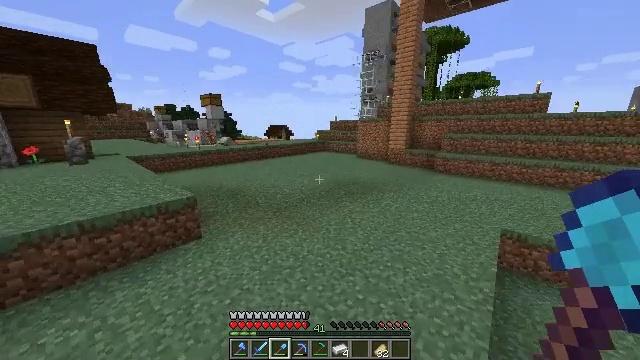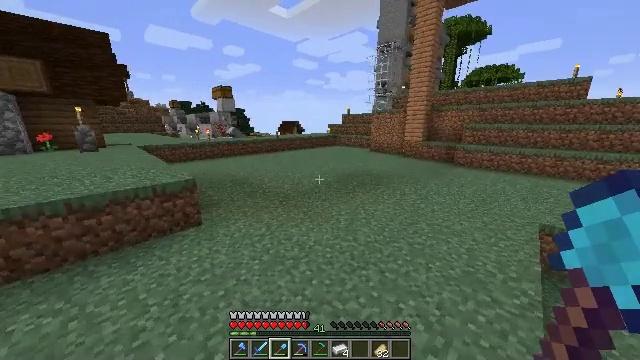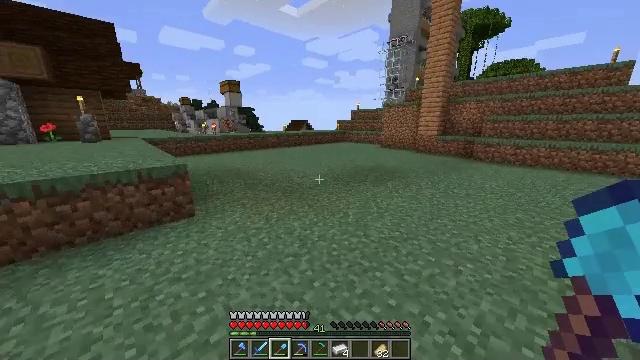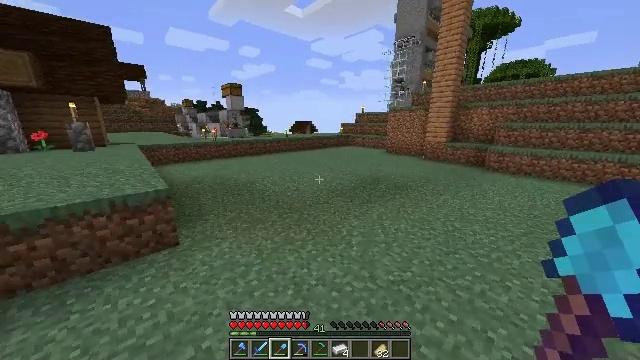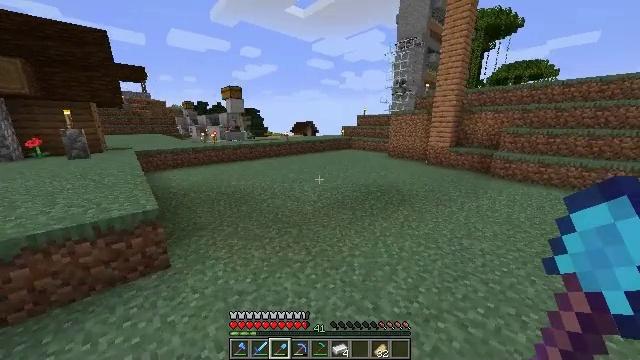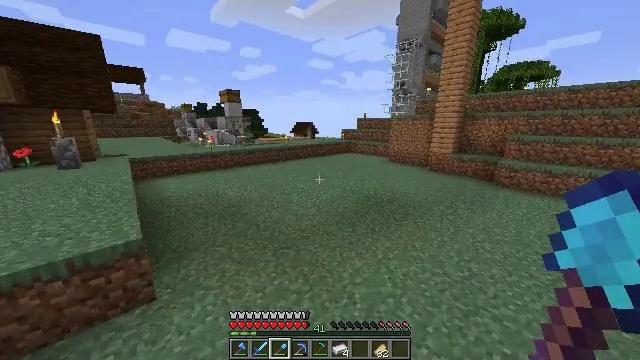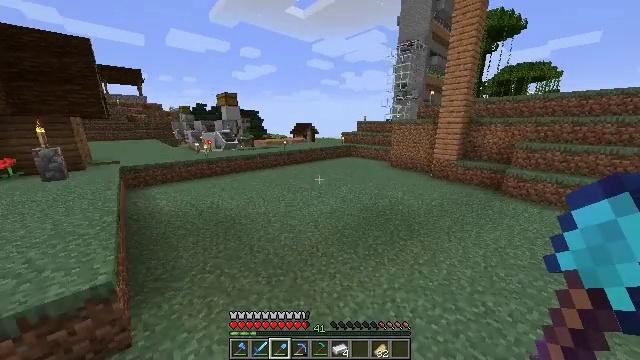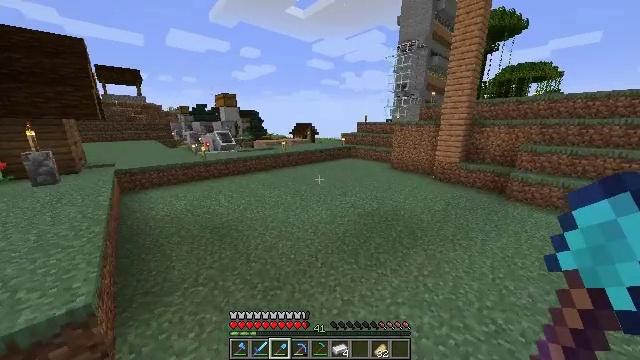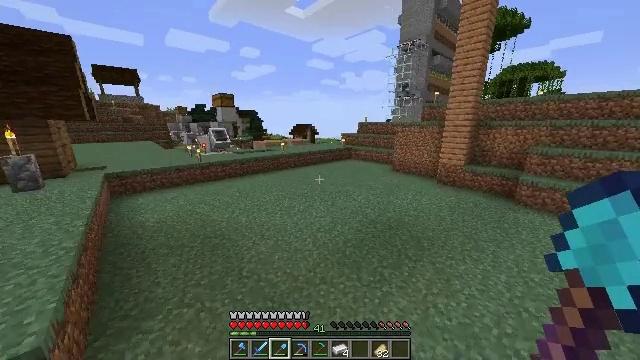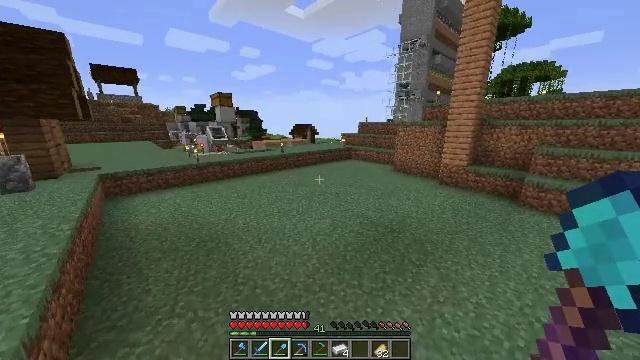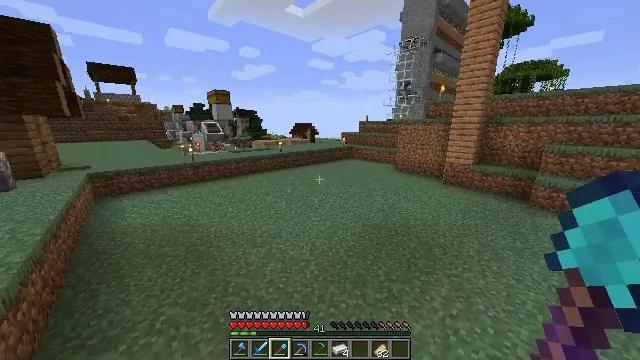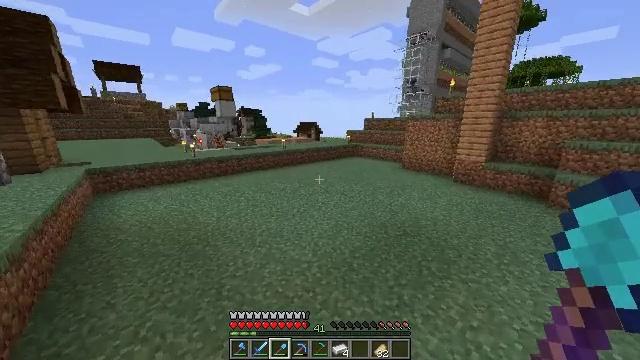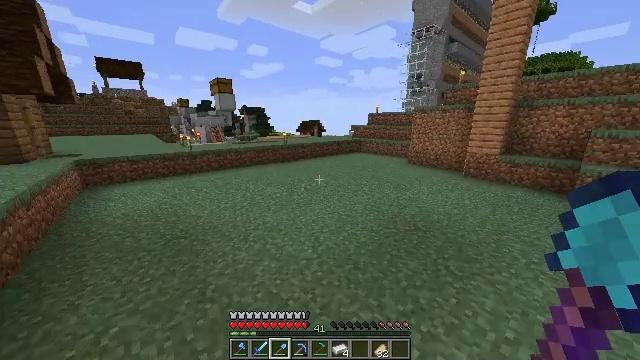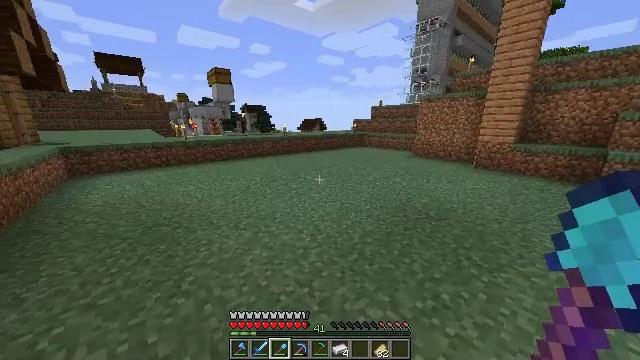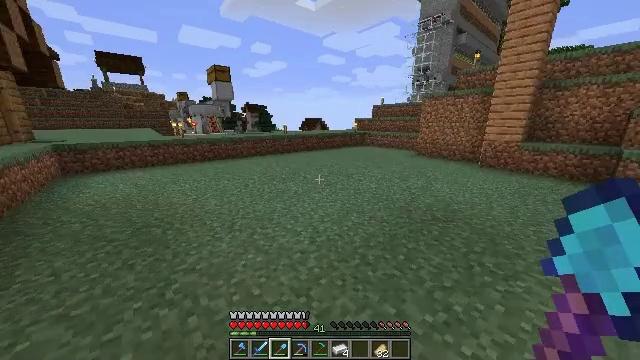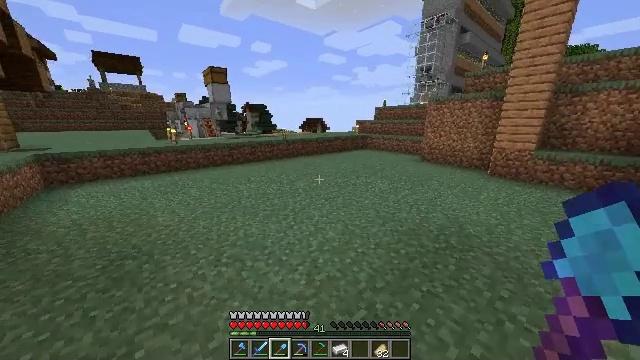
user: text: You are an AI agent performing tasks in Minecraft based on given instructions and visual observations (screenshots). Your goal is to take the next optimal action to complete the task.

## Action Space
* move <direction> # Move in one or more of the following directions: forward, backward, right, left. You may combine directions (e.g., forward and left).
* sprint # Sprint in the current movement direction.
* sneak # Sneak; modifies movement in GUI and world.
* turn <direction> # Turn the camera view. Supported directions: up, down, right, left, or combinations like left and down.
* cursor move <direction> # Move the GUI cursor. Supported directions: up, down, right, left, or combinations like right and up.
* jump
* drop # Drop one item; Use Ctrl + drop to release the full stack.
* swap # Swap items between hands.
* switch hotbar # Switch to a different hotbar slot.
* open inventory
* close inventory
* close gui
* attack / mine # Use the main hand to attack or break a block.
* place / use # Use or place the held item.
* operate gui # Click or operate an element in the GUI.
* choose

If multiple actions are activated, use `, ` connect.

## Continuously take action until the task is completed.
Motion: motion action
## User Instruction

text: Turn kelp into a dried kelp block at the crafting table.
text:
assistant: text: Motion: move forward, turn left, jump
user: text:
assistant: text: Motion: move forward, turn left, jump
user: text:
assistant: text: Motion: move forward, turn left, jump
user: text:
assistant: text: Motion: move forward, sprint, jump
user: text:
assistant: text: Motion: move forward, sprint, jump
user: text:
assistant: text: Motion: move forward, sprint, jump
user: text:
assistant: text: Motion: move forward, sprint, jump
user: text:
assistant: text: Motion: move forward, jump
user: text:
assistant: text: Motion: move forward, jump
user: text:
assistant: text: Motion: move forward, jump
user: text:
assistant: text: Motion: move forward, turn left, jump
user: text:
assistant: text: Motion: move forward, jump
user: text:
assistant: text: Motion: move forward, jump
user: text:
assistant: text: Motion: move forward, jump
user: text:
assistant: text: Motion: move forward, sprint, jump
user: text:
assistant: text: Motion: move forward, sprint, jump
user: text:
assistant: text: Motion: move forward, sprint, jump
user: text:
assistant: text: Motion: move forward, sprint, jump
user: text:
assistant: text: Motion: move forward, jump
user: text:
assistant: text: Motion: move forward, jump
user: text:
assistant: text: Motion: move forward, jump
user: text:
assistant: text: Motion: move forward, jump
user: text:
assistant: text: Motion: move forward, jump
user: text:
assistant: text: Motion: move forward, jump
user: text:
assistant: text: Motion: move forward, jump
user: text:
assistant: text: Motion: move forward, jump
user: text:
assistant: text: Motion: move forward, jump
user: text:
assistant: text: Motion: move forward, sprint, turn left, jump
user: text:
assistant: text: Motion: move forward, sprint, jump
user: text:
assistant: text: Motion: move forward, sprint, jump